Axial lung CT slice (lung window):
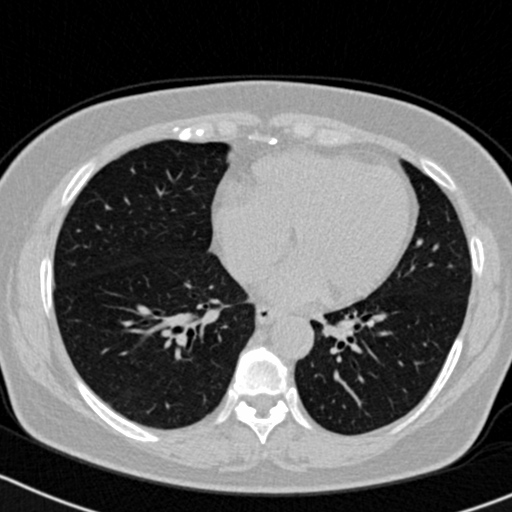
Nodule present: no